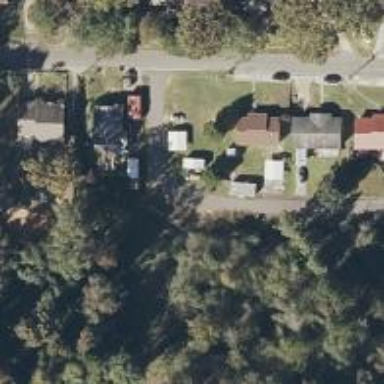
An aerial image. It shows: Alley classified as service road.